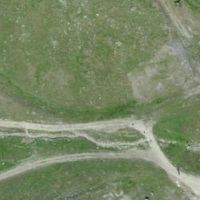
EUNIS habitat code: 26
Species observed at this site:
Erebia melampus